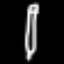
Label: pencil